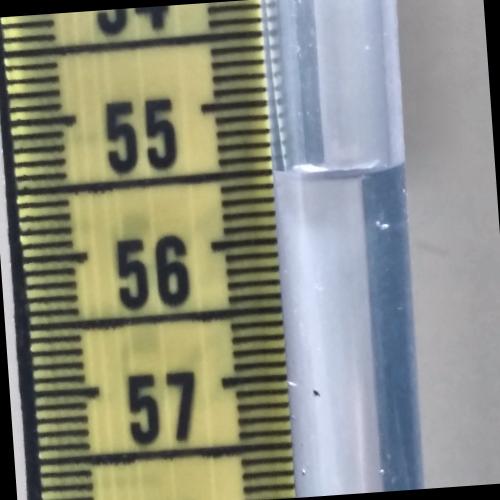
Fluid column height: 55.5 cm